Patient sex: M
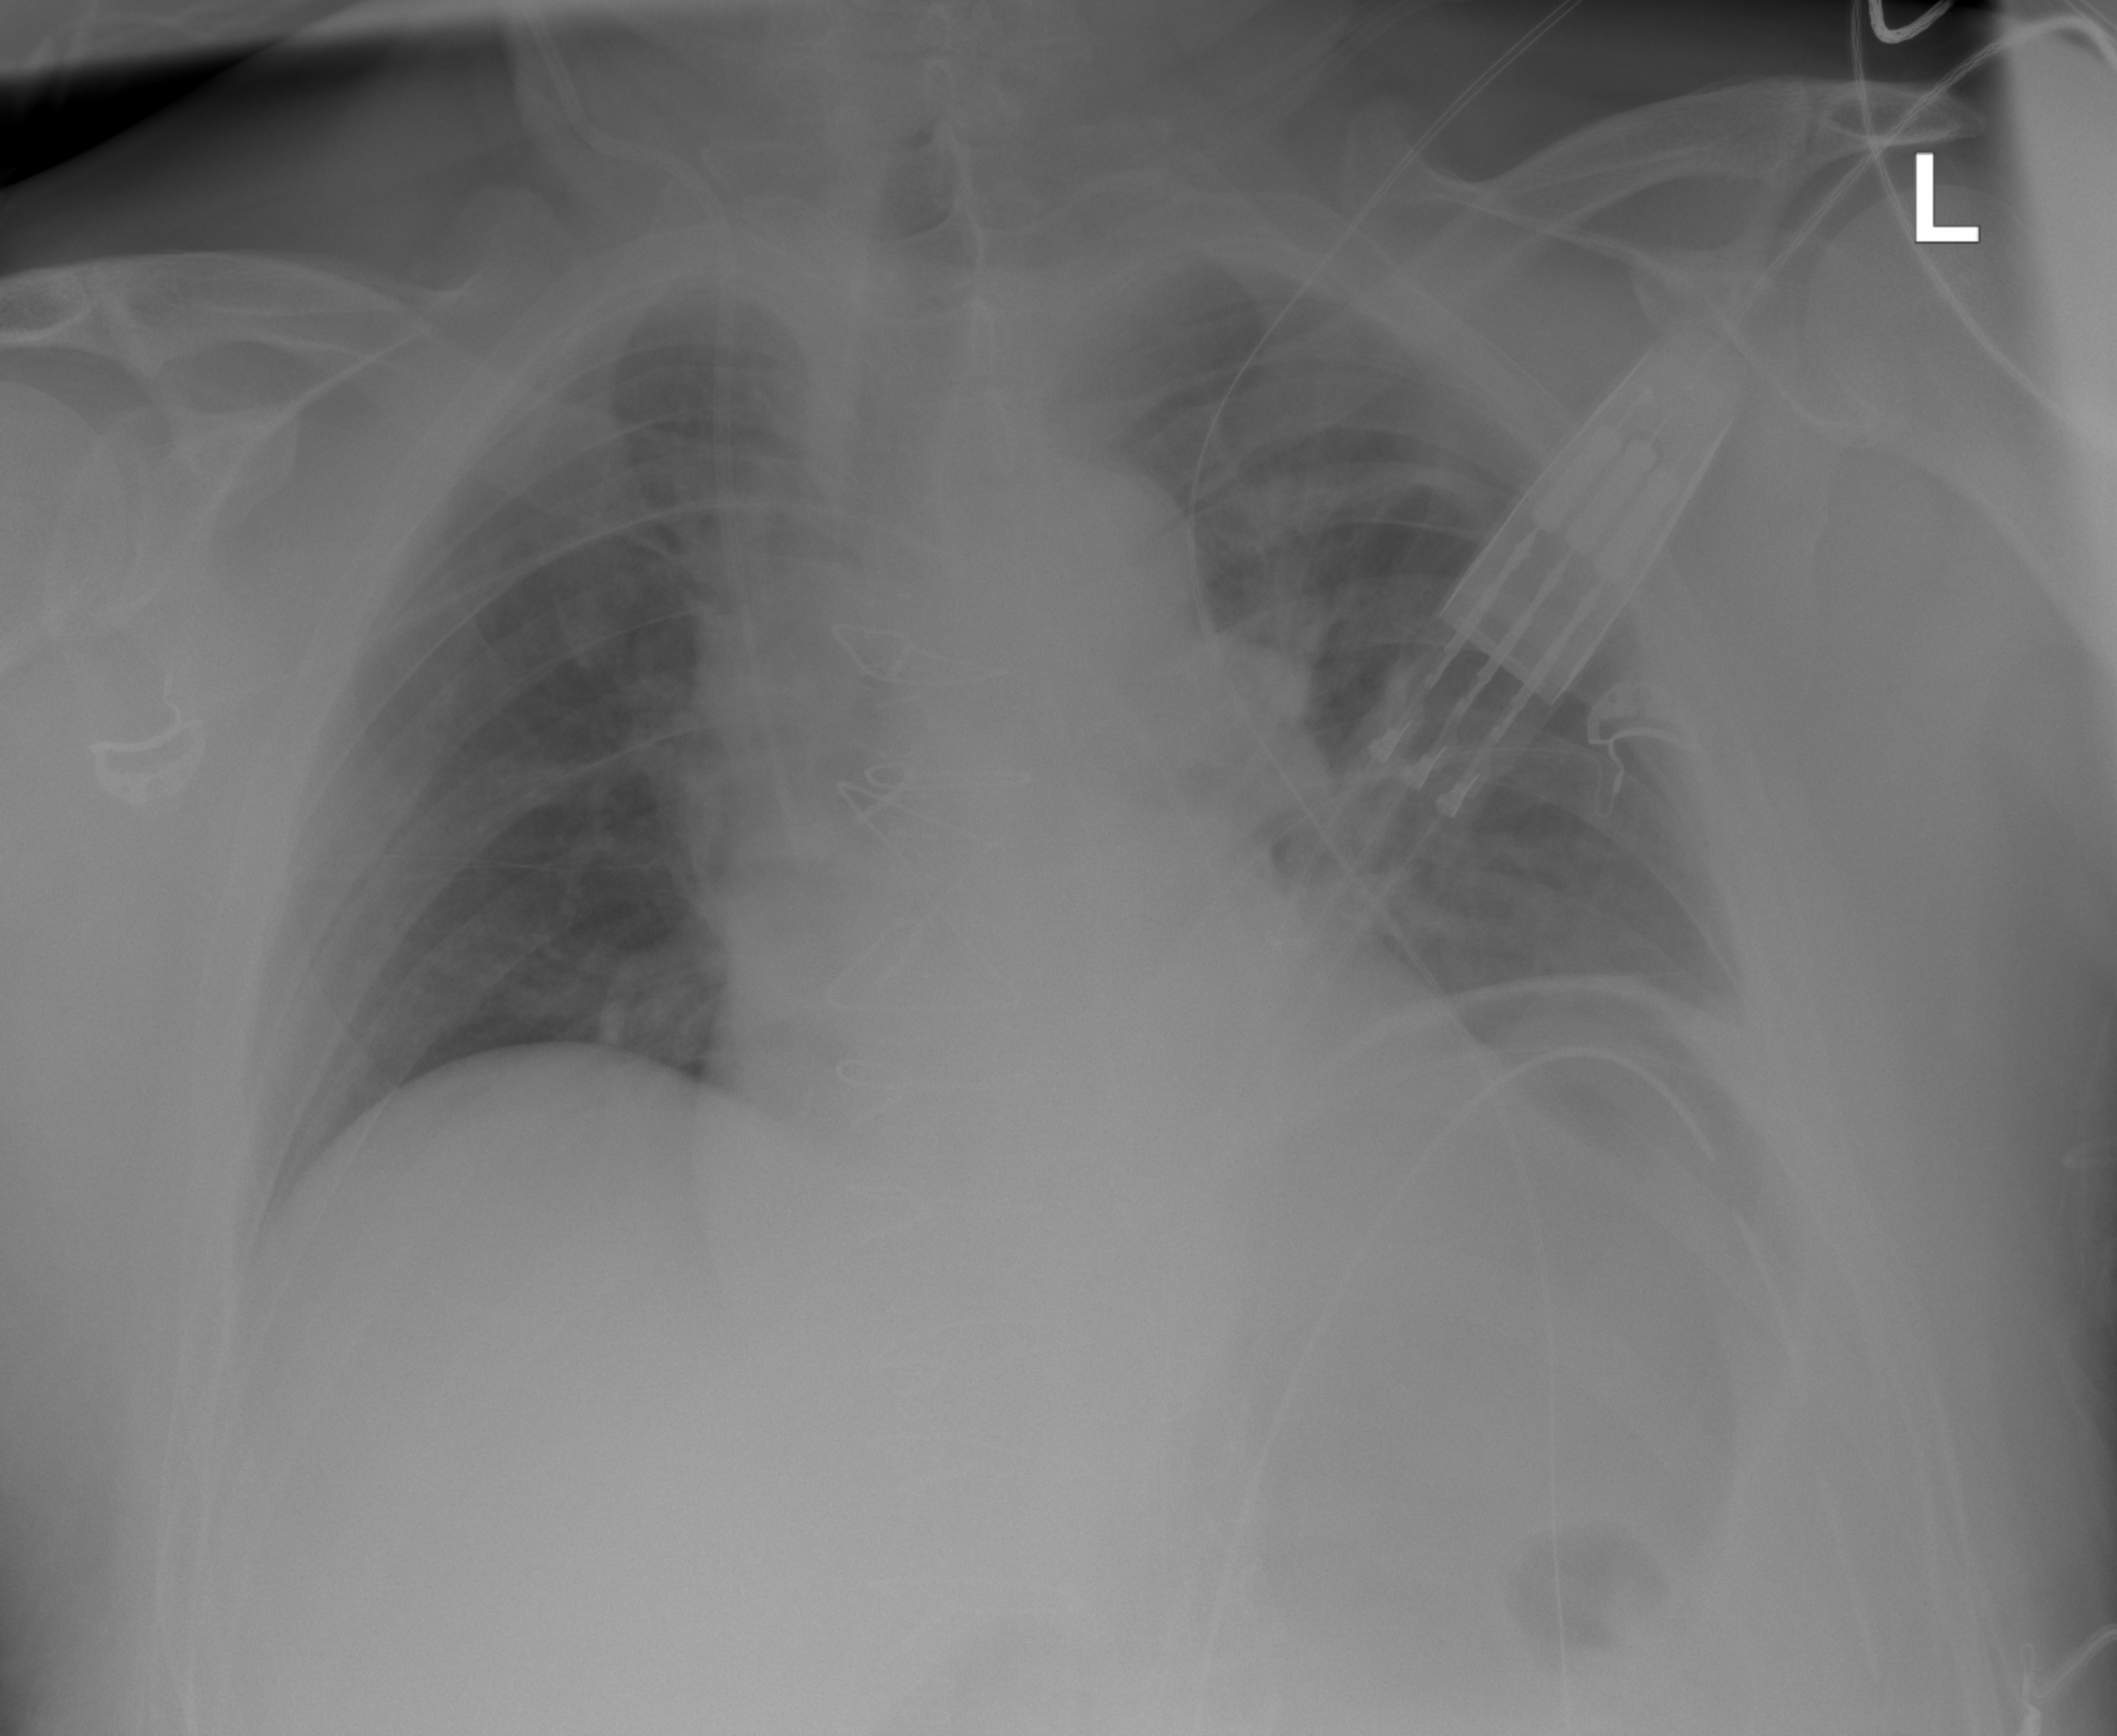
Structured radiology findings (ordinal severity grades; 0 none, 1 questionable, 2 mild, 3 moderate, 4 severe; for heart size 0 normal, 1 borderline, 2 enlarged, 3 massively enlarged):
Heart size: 0
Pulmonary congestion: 0
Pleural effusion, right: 0
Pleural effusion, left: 1
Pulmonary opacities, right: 0
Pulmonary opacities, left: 0
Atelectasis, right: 0
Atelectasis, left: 1